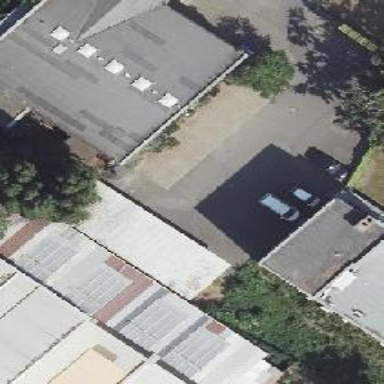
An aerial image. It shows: Parking area with carports for vehicles.